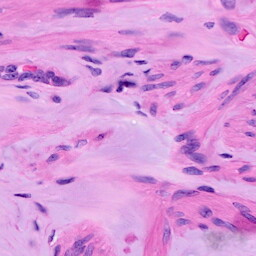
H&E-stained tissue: Ovarian